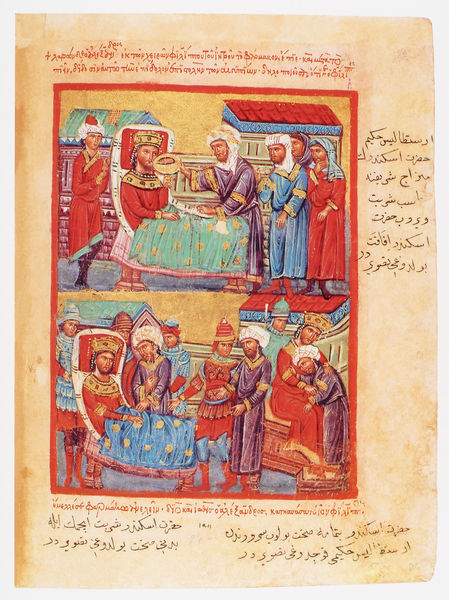
Titel: Der griechische Alexanderroman
Institution: Venedig, Hellenic Institute Codex Gr. 5
Schlagwörter: blau, umhang, gelb, grün, bunt, männer, türkis, zeichnung, dach, haus, rot, bibel, rahmen, trauer, bild, gold, decke, krone, hellblau, schrift, papier, liegen, zwei, farbe, könig, soldaten, thron, essen, inschrift, bett, liegend, krank, buch, orient, druck, seite, beschriftung, helm, buchseite, besuch, arabisch, umhänge, turban, arabien, abbildung, glod, araber, turbane, sultan, lager, regent, sänfte, illumination, muslemisch, alexanderroman, truben